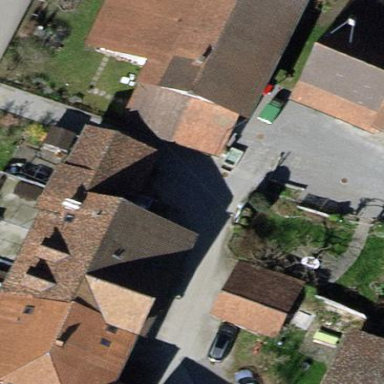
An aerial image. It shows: Semidetached house with gabled roof.